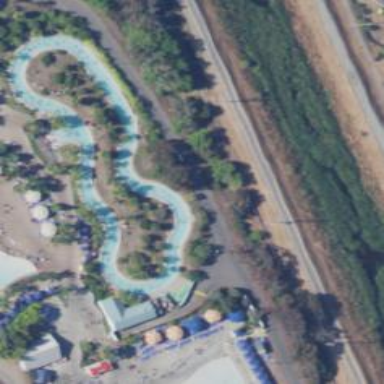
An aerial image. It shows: Lazy river attraction.